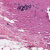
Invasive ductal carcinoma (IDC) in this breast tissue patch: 0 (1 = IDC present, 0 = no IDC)